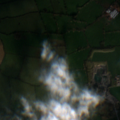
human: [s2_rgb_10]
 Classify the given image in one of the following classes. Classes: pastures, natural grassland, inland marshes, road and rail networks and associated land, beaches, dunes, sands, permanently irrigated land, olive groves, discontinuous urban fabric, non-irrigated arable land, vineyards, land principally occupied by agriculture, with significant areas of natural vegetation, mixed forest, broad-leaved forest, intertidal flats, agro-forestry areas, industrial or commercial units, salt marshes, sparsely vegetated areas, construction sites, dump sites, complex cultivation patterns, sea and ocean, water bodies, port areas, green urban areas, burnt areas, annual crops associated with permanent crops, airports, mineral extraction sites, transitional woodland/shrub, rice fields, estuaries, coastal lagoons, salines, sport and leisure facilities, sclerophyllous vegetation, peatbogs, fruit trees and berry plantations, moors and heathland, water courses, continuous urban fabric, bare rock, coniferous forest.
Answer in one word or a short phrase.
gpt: non-irrigated arable land, pastures